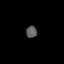
Tissue: skin
Cell type: Epithelial cells
Senescence score: 0.241
Nuclear area (px): 134
Mean DAPI intensity: 87.03